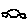
Label: car